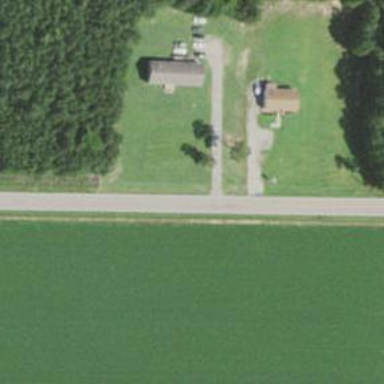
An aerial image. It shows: Driveway leading to service road.